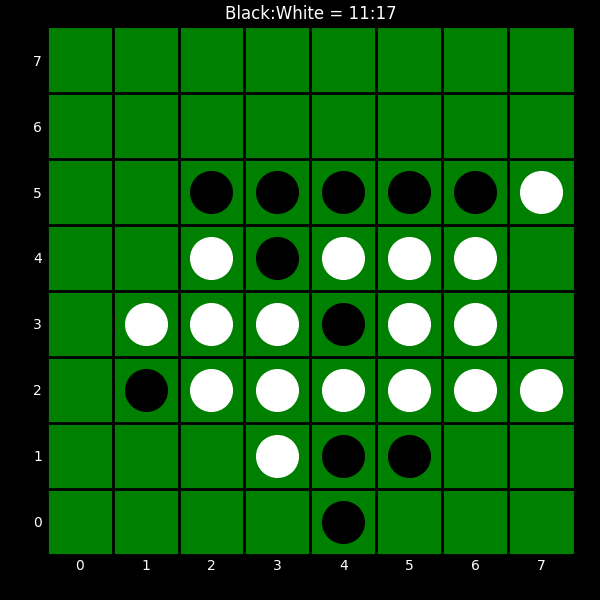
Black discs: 11
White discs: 17